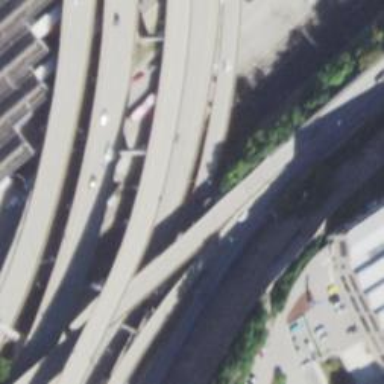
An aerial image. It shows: Primary highway with expressway characteristics.